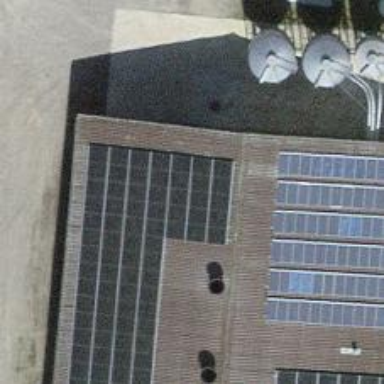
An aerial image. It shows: Solar power generator using photovoltaic method with solar photovoltaic panel types.